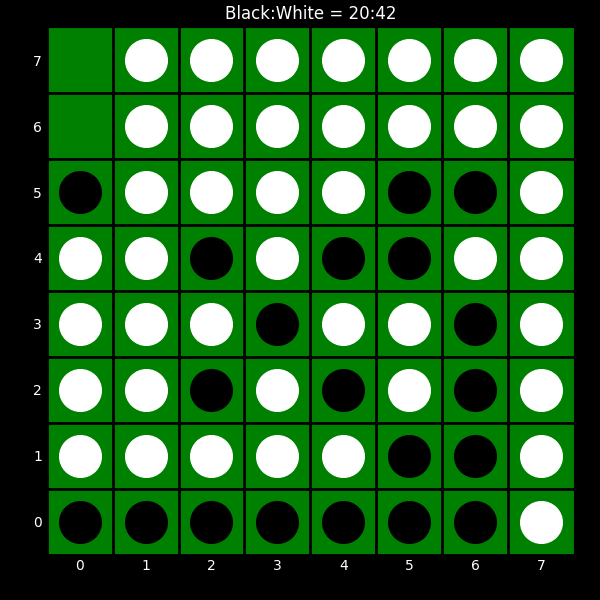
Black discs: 20
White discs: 42